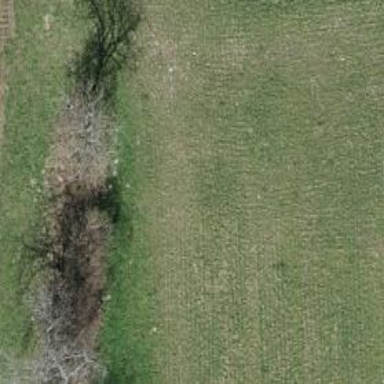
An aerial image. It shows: Row of trees in natural setting.